Question: I'm trying to have two lines aligned to the middle of a radio button, shown below.

What is the best way to achieve this with CSS? I can line up the top line but the bottom line is super stubborn. I'm trying not to float the radio, if possible, as it is being restyled using a jquery plugin.
Thanks for your help!
EDIT:
here's my code that I've been working with:
'''
<div>
<input id="method-{{Description}}" type="radio" name="project[shipping-method]" value="{{Description}}" />
<label for="method-{{Description}}" class="pb-shipping-method-label">{{Description}} ({{DeliveryTime}})
<span>{{Price}}</span></label>
</div>
'''
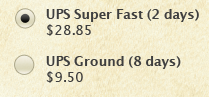
Answer: Two divs, one holding the radio and one holding the text. Set the 'line-height' of the radio div to equal the 'height' of the text div. Also add a 'vertical-align:middle' to the radio itself.
Here's a demo: <URL>